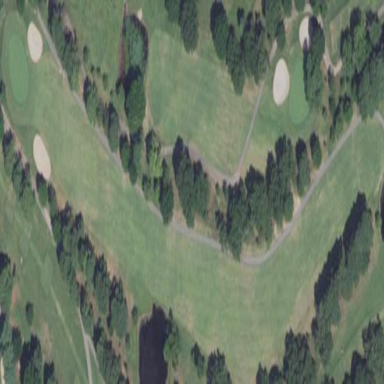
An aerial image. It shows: Grassy area designated as golf fairway.